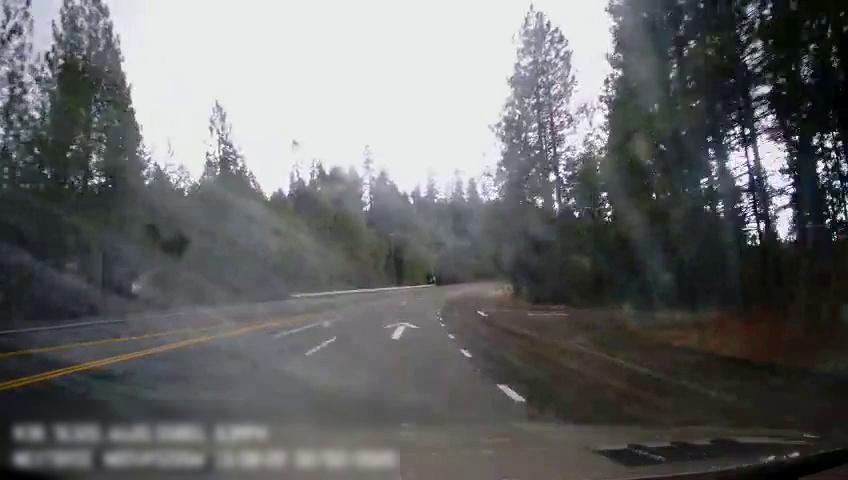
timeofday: Day
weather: Cloudy
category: Drivable Space
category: Lanes | Current Lane
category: Lanes | Current Lane
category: Lanes | Opposite Lane
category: Lanes | Alternate Lane
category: Lanes | Opposite Lane